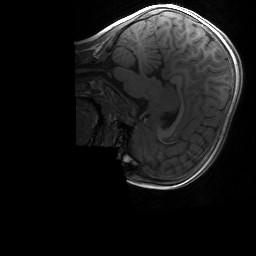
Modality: T1w
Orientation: sagittal
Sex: female
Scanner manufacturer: siemens
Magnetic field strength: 3 T
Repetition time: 1.9 s
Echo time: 0.00243 s